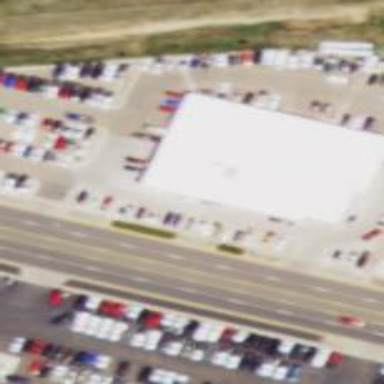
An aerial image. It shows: Retail building housing car shop.